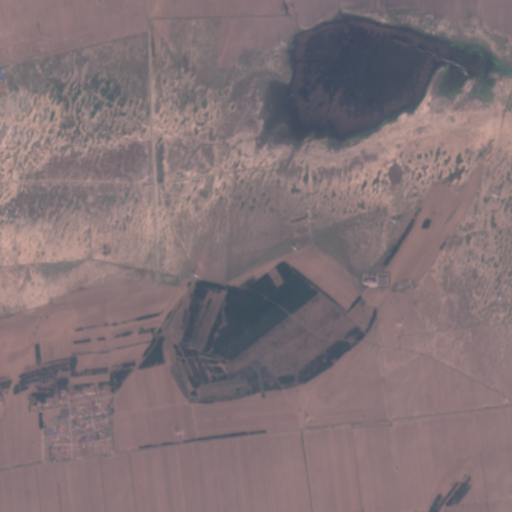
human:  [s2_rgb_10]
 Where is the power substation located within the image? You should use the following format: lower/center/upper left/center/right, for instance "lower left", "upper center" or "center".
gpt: The power substation is located in the center right of the image.
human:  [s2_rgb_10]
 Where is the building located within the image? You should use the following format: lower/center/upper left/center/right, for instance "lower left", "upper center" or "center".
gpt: There is no building in the image.